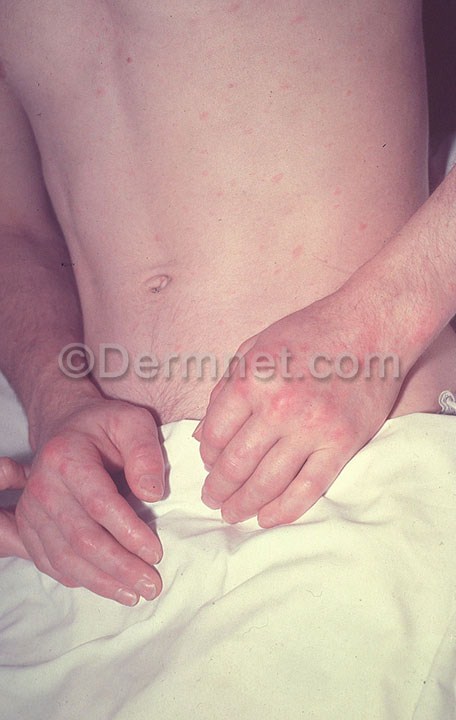
Disease: Scabies Lyme Disease and other Infestations and Bites